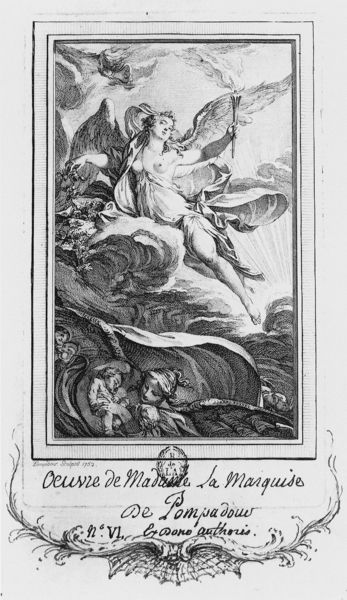
Titel: Der Sonnenaufgang; Die Höhle des Schlummers
Künstler: Joseph Eisen
Institution: Paris, Bibliothèque de l’Arsenal
Schlagwörter: berg, felsen, flügel, nackt, schlaf, wolken, bewegung, brust, busen, frau, grau, zeichnung, tuch, wolke, falten, rahmen, rauch, kind, engel, schrift, rand, brustwarze, flamme, strahlen, druck, schwarzweiß, stempel, ranke, verdeckt, fackel, handschrift, rocaille, pompadour, marquise, fortuna, oeuvre, kleine figur